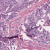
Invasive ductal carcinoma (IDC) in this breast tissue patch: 1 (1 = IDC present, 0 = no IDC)